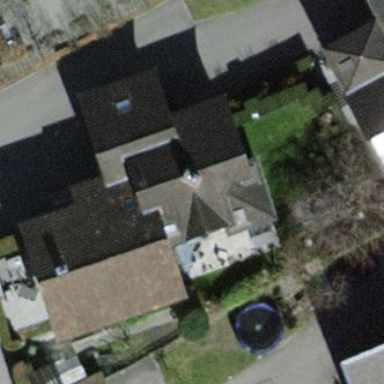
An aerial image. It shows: Semi-detached house.